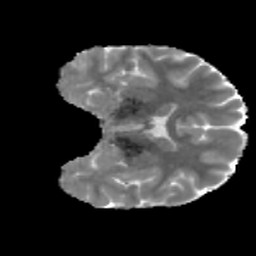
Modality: MD
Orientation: coronal
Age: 26
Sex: male
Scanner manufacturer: siemens
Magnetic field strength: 3 T
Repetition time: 3.5 s
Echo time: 0.086 s